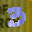
Label: 3